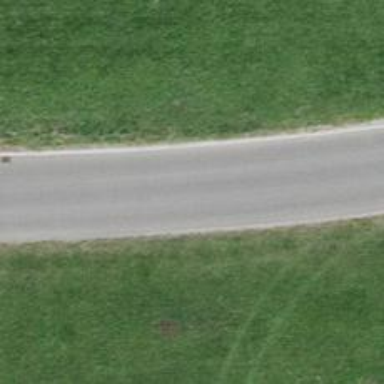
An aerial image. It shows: Unclassified paved road.